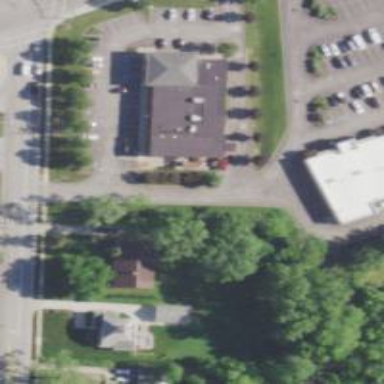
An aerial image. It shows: Pharmacy providing healthcare services.